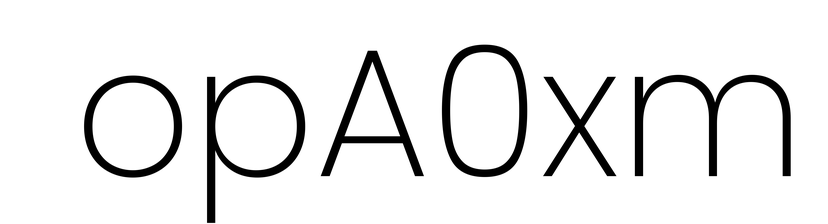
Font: Poppins-ExtraLight